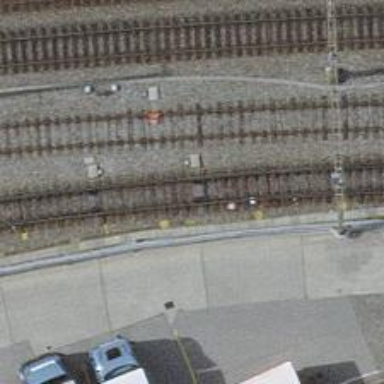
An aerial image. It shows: Railway track with electrified contact lines. This is siding track.